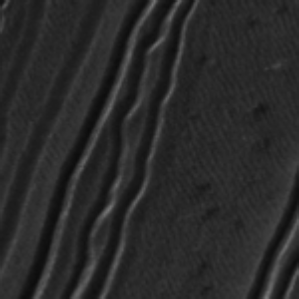
Label: frost